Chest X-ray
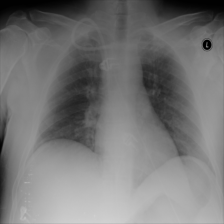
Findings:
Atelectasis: negative
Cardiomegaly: negative
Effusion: negative
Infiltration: negative
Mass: negative
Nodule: negative
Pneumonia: negative
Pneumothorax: negative
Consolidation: negative
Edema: negative
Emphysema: negative
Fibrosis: negative
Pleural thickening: negative
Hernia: negative